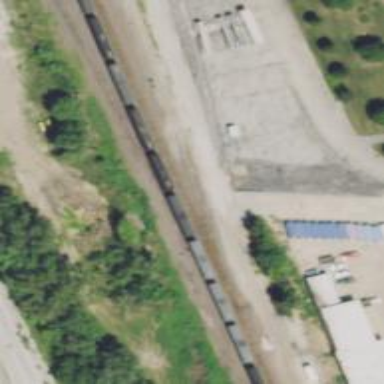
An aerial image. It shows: Wedge used for railway derailment.